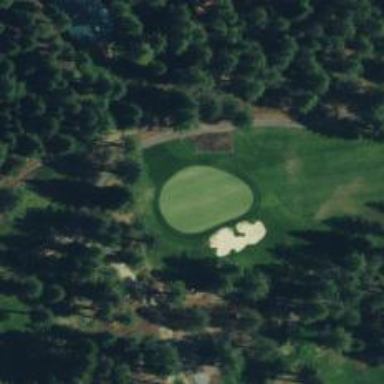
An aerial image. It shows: Golf hole.